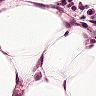
Metastatic tissue present: no